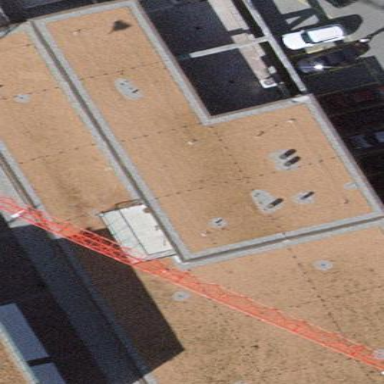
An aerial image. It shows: Building with flat roof.